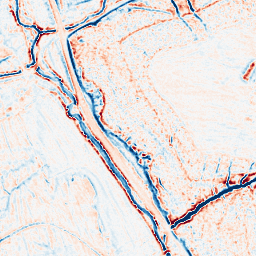
Category: edge_preserving
Decomposition family: bilateral
Decomposition parameters: d: 9
sigma_color: 100
sigma_space: 150
Upsampling method: bilinear
Upsampling parameters: scale: 4
Upsampling scale: 4